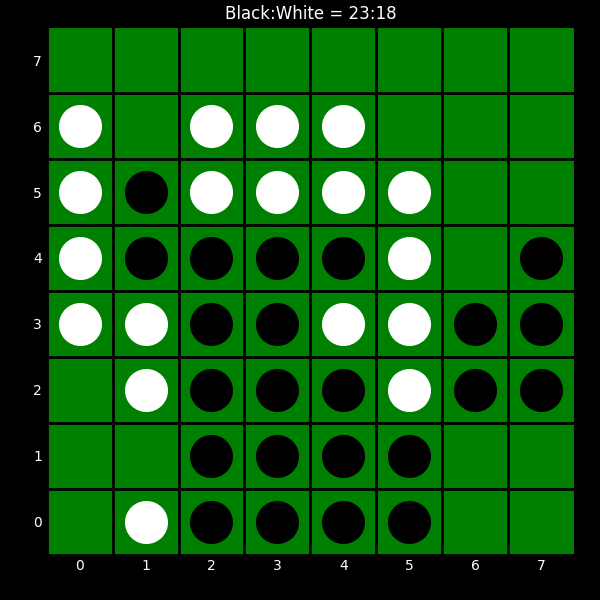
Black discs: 23
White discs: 18